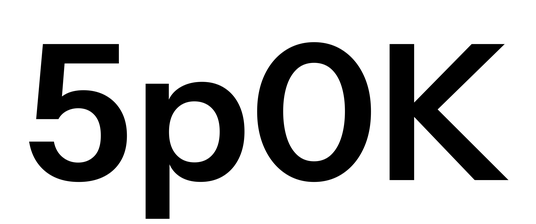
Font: InstrumentSans_SemiBold